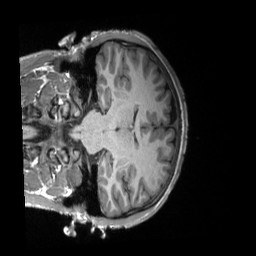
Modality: T1w
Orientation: coronal
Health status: healthy
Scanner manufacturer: siemens
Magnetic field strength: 3 T
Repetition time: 2.3 s
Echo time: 0.00228 s